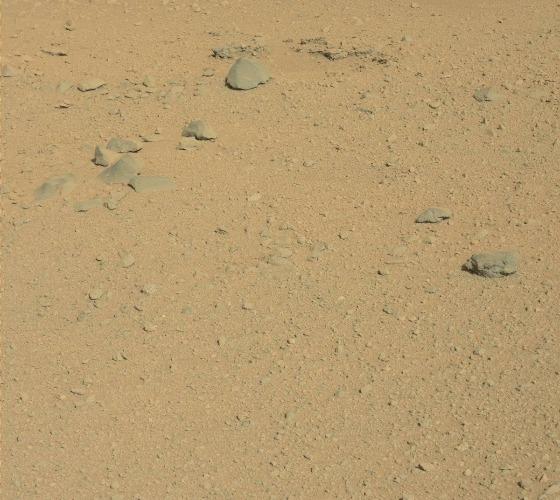
Terrain classes present: Gravel / Sand / Soil, Rock, Shadow